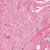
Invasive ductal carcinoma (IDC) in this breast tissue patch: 0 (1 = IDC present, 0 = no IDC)